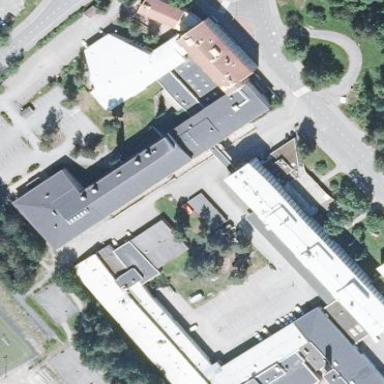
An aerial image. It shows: School.